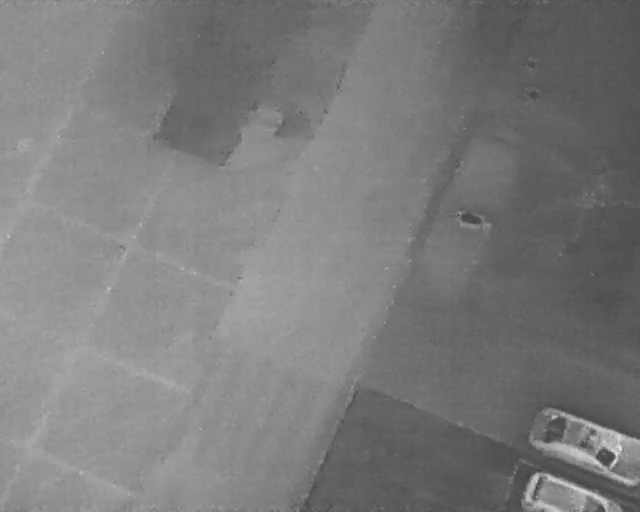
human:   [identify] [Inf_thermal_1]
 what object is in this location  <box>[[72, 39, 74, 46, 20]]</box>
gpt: <ref>1 medium bicycle at the right</ref>